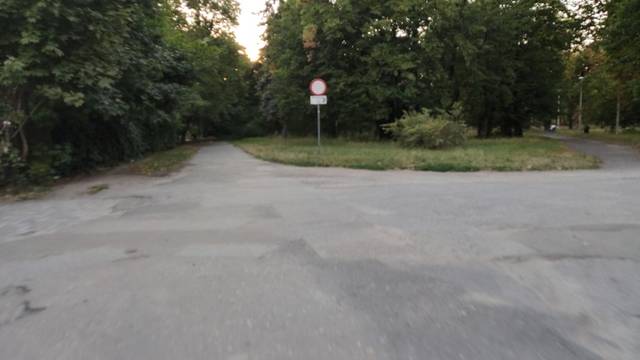
Region: Germany
Coordinates: 51.081, 17.03